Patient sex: M
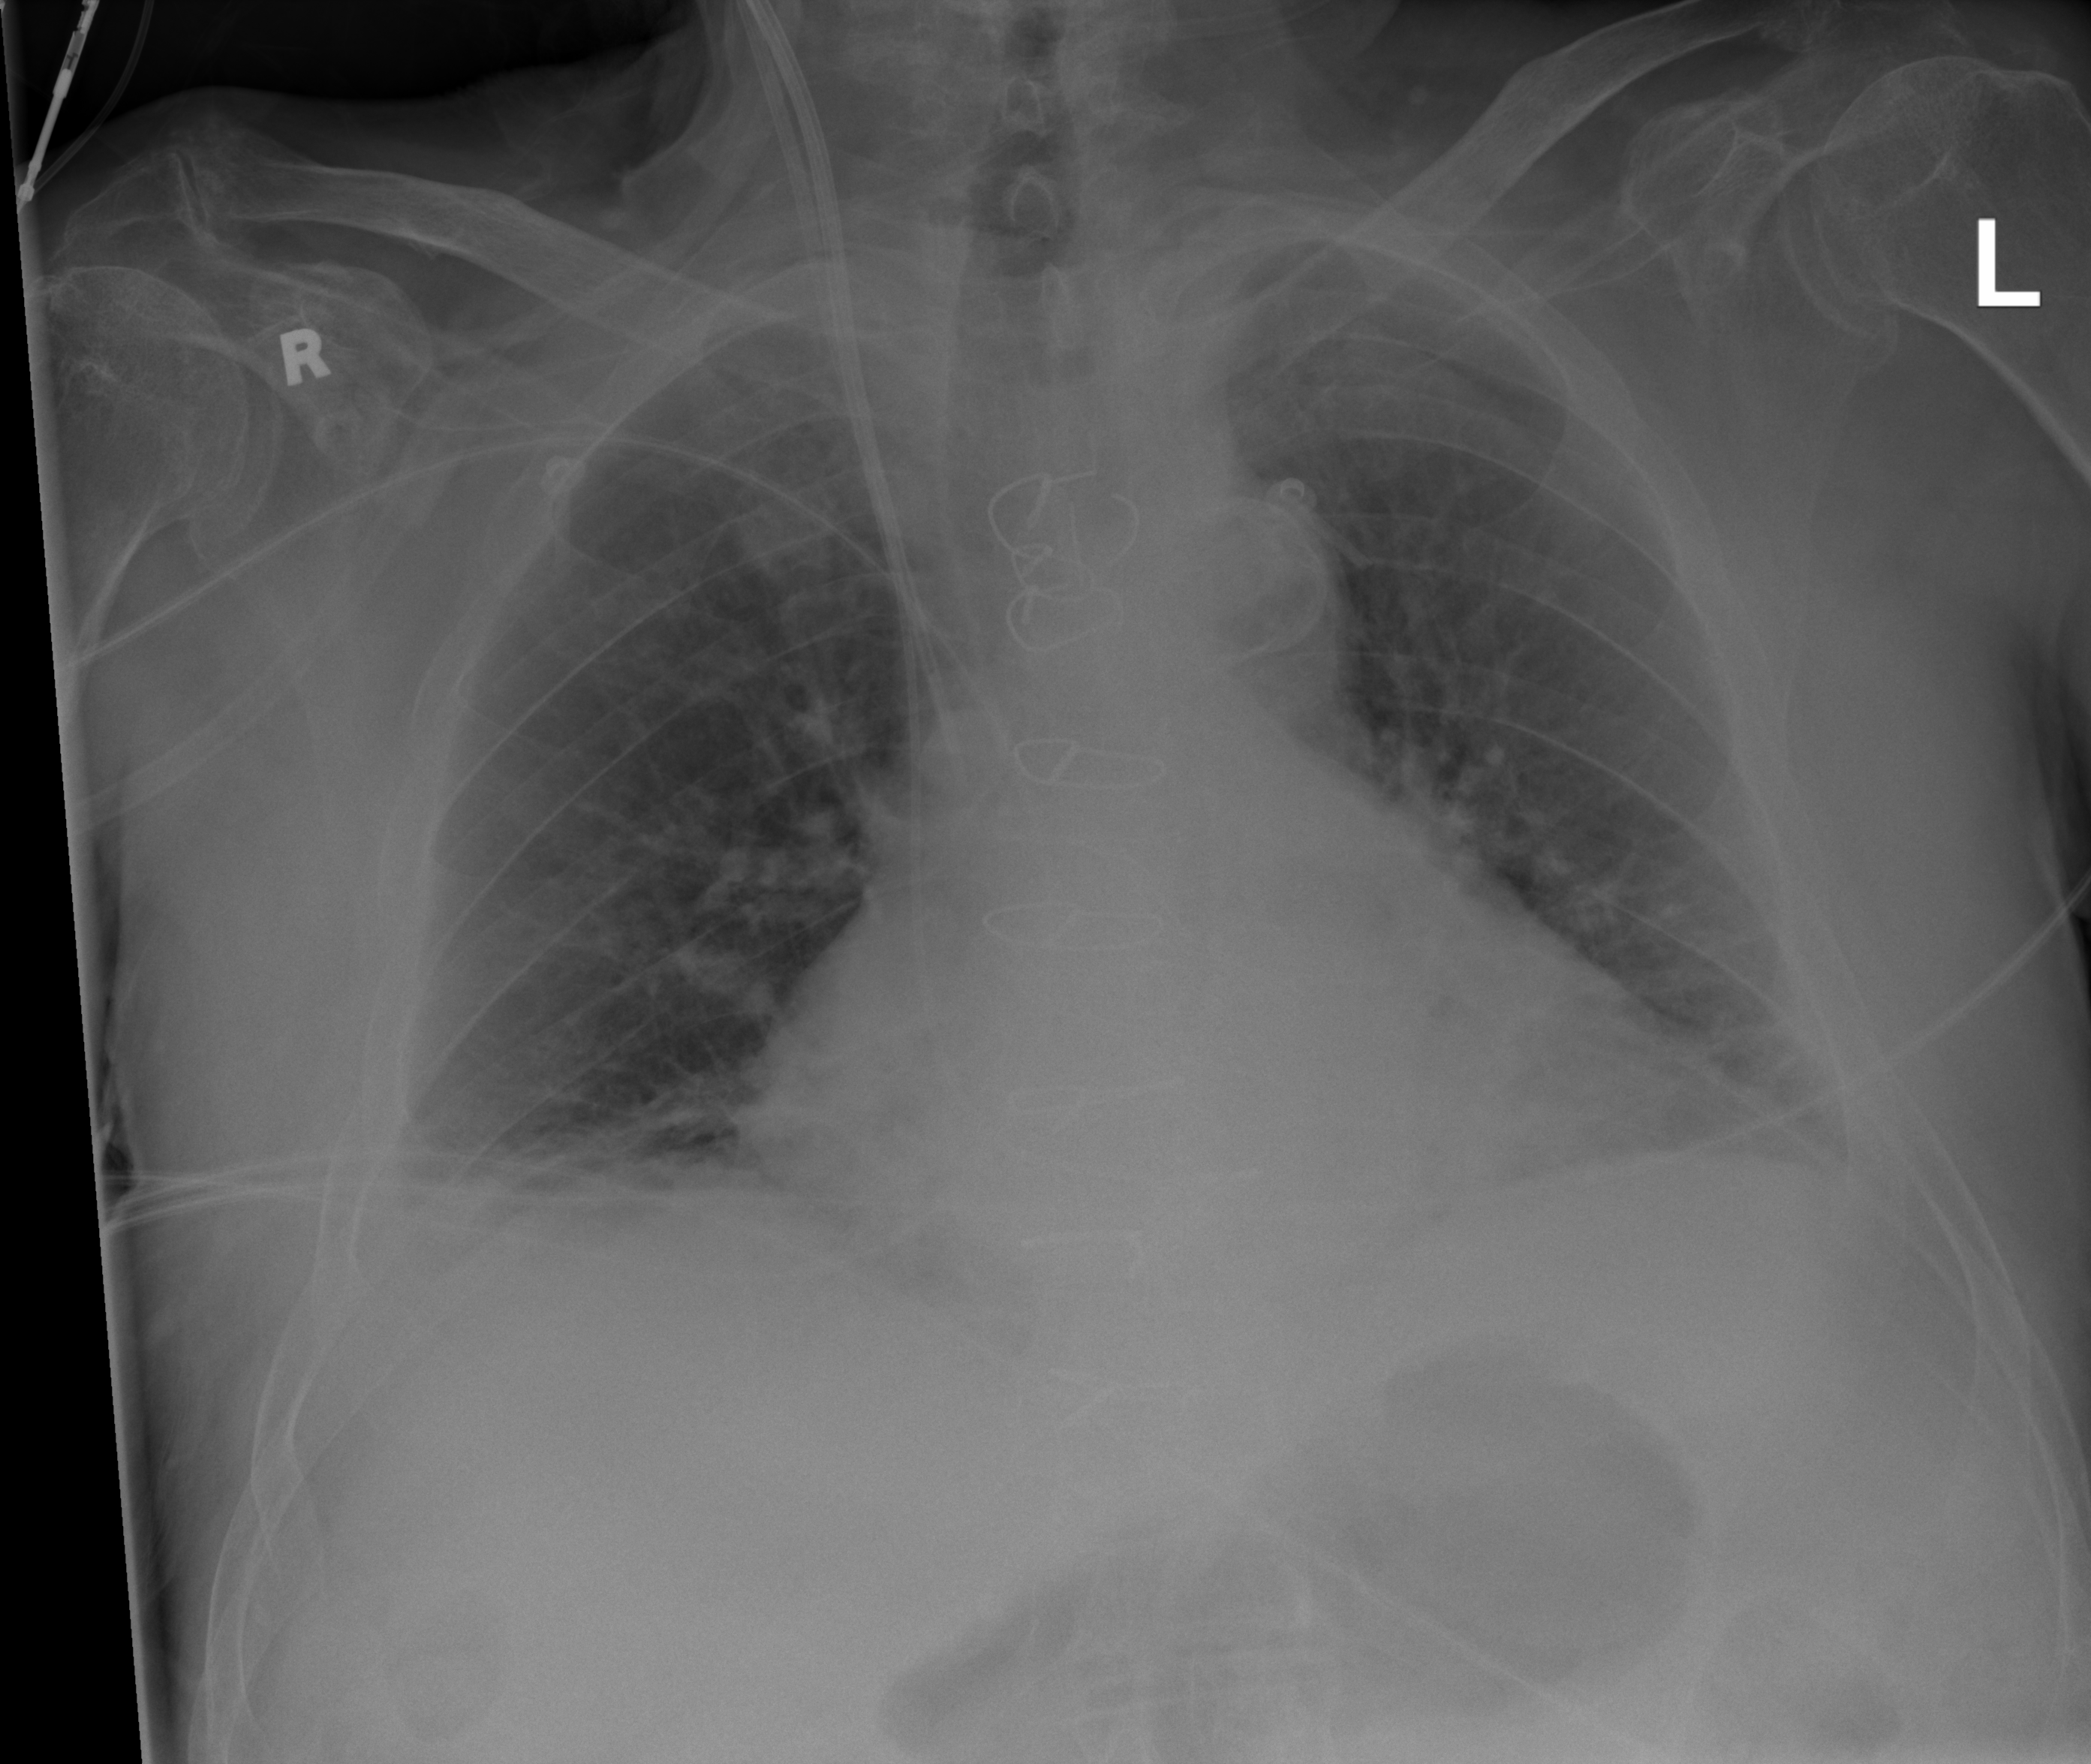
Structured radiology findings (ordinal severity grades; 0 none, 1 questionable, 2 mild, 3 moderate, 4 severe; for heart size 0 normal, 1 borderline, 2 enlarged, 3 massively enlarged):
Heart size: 1
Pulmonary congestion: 2
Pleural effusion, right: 0
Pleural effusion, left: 0
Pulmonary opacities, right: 0
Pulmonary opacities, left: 0
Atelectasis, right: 0
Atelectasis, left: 0